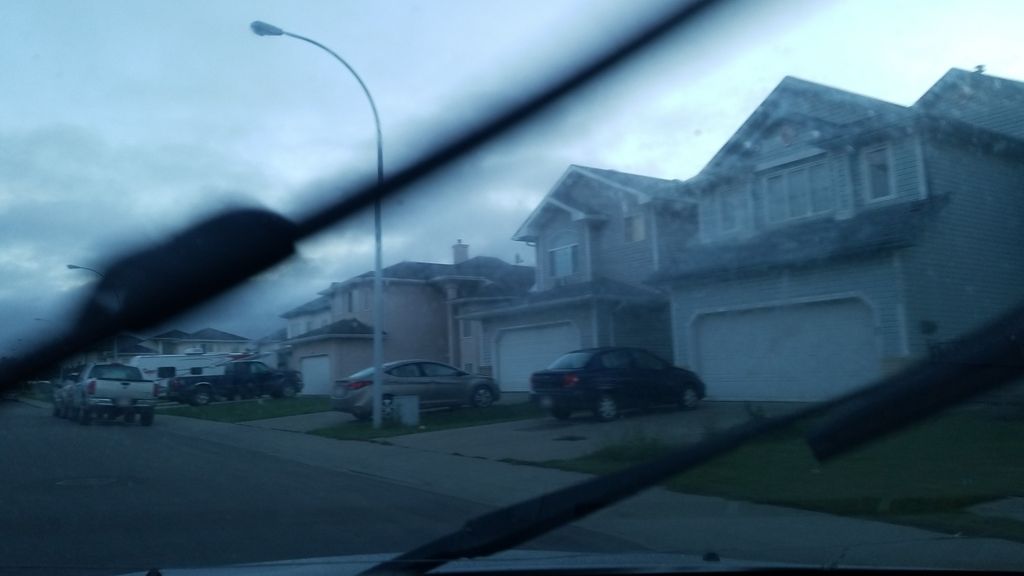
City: edmonton